Field crop: maize
Growth stage: 2
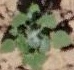
Species: chenopodium